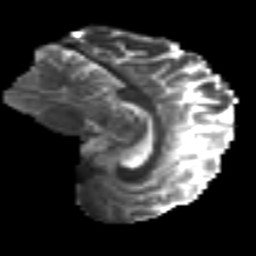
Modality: T2w
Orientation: sagittal
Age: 37
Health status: ill
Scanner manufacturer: philips
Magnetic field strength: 3 T
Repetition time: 9 s
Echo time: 0.127 s